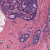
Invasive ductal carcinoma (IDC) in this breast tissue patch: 1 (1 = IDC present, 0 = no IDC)